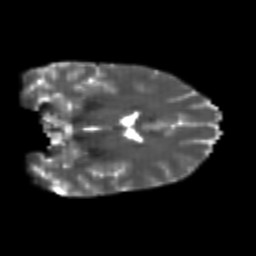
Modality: T2w
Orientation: coronal
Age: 23
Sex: female
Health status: healthy
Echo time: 0.074 s